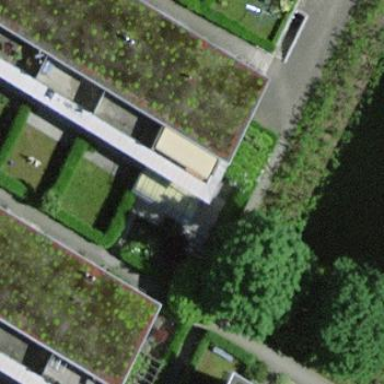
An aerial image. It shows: Terrace building with flat roof.